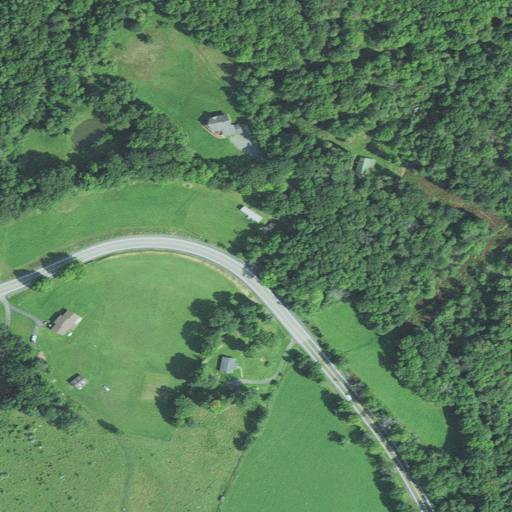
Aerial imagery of mountain in West Virginia named Difficult Hill containing deciduous forest, pasture, open development, grassland, low intensity development, medium intensity development, and evergreen forest